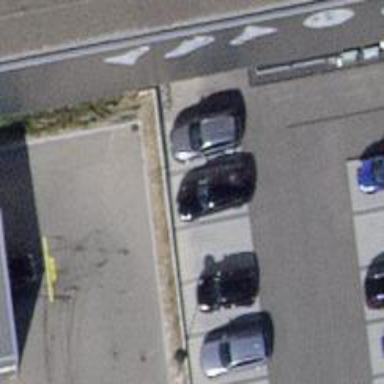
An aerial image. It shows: Bicycle parking area with stands available.